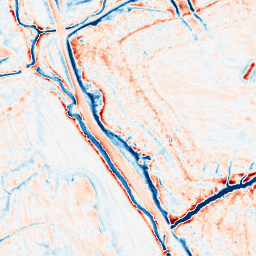
Category: edge_preserving
Decomposition family: anisotropic_diffusion
Decomposition parameters: iterations: 50
kappa: 50
gamma: 0.1
Upsampling method: quintic
Upsampling parameters: scale: 2
Upsampling scale: 2